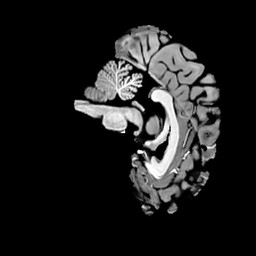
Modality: T1w
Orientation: sagittal
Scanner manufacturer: siemens
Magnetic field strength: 7 T